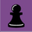
Piece: bP